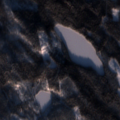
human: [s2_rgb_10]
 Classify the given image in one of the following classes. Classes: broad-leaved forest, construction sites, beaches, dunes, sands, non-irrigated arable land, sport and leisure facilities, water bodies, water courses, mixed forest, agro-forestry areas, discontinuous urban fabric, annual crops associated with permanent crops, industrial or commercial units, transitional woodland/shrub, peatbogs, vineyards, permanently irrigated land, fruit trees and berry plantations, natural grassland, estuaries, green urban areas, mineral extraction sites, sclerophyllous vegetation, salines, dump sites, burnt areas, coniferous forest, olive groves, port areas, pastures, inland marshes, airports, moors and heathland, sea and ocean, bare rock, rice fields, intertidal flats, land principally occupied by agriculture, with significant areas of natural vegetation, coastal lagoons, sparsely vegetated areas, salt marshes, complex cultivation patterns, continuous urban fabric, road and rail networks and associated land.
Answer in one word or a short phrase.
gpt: coniferous forest, mixed forest